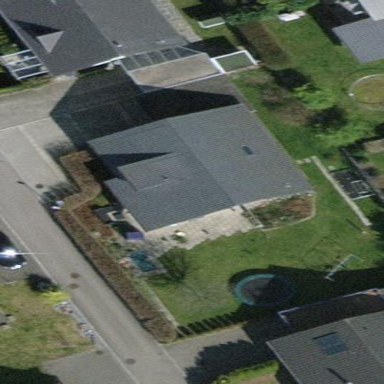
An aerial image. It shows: Detached building.